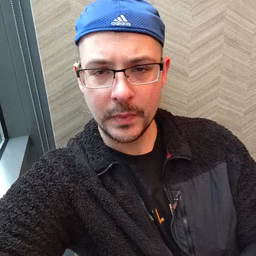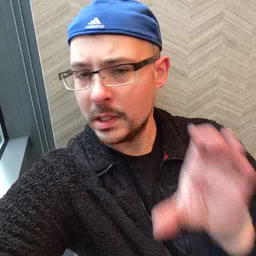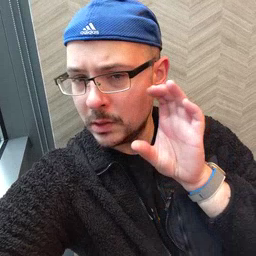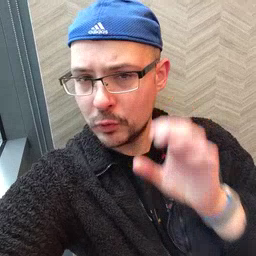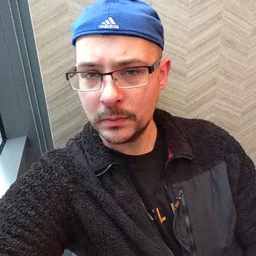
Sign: hear